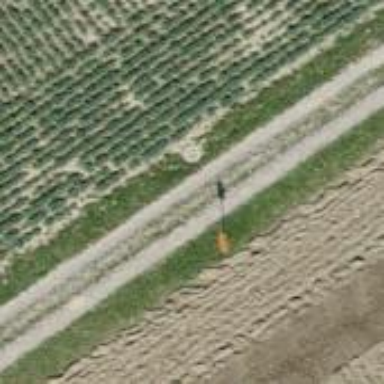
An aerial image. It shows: Pole with roof covering.